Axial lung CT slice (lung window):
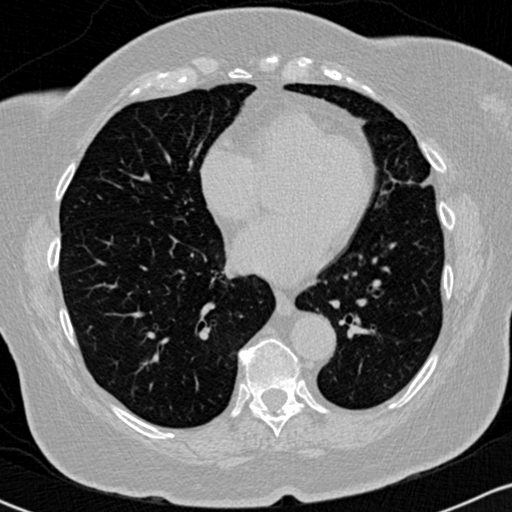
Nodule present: no